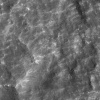
Atmospheric dust classification: not_dusty